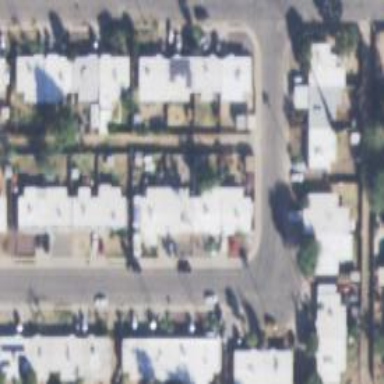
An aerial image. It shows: Alleyway designated as service road.